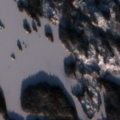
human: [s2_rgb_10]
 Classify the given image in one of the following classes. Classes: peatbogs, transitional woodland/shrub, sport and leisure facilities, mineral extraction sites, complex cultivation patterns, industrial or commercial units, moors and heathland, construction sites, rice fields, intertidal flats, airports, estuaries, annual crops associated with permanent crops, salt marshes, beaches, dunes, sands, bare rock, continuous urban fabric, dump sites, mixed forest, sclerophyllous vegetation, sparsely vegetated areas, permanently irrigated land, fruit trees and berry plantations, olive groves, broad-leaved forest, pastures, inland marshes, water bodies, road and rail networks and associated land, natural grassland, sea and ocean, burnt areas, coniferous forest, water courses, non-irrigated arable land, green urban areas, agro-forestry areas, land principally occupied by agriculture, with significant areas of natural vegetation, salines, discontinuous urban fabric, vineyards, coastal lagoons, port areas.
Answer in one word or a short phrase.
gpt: coniferous forest, transitional woodland/shrub, water bodies